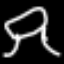
Label: mushroom